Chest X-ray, PA view. Patient: 40 years old, sex M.
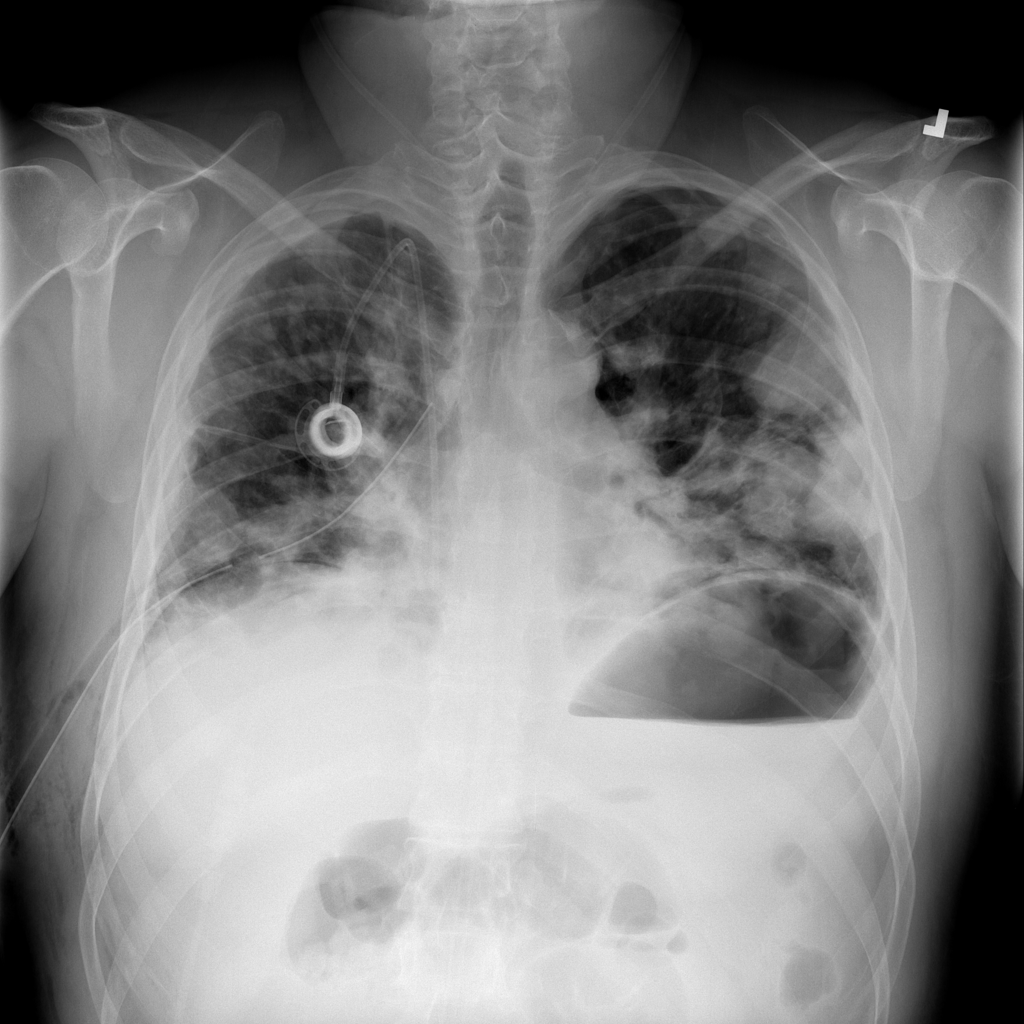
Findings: Pneumothorax